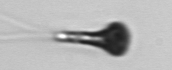
Label: Euglena